Question: Before going frustrated about the title, I would like to clear out that I am a fresher on JavaFX UI. I have been a developer for 9 years, using Swing and currently I decided to give a try to the JavaFX. Examples on the net shows that JavaFX really can create beautiful GUIs compared to Swing. Maybe I am trying to create and deploy GUIs the wrong way, but one thing is for sure. JavaFX panes load slower than Swing and consumes a lot more memory. The same GUI was redesigned with JAVAFX and it takes almost 200Mb while the Swing GUI take only 50Mb.
Here I give an example of the code of how I create the GUIs programmatically using FXML.
'''
public class PanelCreator {
private FXMLPane<LoginPaneController> loginFXML;
private FXMLPane<RegistrationPaneController> registerFXML;
private FXMLPane<EmailValidationPaneController> emailValidationFXML;
public PanelCreator() {
this.rootPane = rootPane;
try {
loginFXML = new FXMLPane<LoginPaneController>("Login.fxml");
registerFXML = new FXMLPane<RegistrationPaneController>("Register.fxml");
emailValidationFXML = new FXMLPane<EmailValidationPaneController>("EmailValidation.fxml");
} catch (IOException e) {e.printStackTrace();} // catch
} // Constructor Method
public Pane getLoginPane() {
return loginFXML.getPane();
} // getLoginPane()
public Pane getRegisterPane() {
return registerFXML.getPane();
} // getRegisterPane
public Pane getEmailValidationPane() {
return emailValidationFXML.getPane();
} // getEmailValidationPane
public LoginPaneController getLoginPaneController() {
return loginFXML.getController();
} // getLoginPaneController()
public RegistrationPaneController getRegistrationPaneController() {
return registerFXML.getController();
} // getRegistrationPaneController()
} // class PanelCreator
'''
The constructor method of PanelCreator creates 3 FXMLPane classes, a class that combines both the FXML Pane and its Controller. An code of FXMLPane class is shown on the following code.
'''
public class FXMLPane<T> {
private Pane pane;
private T paneController;
public FXMLPane(String url) throws IOException {
URL location = getClass().getResource(url);
FXMLLoader fxmlLoader = new FXMLLoader();
fxmlLoader.setLocation(location);
fxmlLoader.setBuilderFactory(new JavaFXBuilderFactory());
pane = fxmlLoader.load(location.openStream());
paneController = fxmlLoader.<T>getController();
} // Constructor Method
public Pane getPane() {
return pane;
} // getPane()
public T getController() {
return paneController;
} // getController()
}
'''
Through PanelCreator now I can use the get methods to get each JavaFX Panel and its controller and I do not have to run the FXML load method every time to get the panel. Currently, what bothers me is not that the creation of FXML GUIs is slower than Swing but more that the RAM is 3x and 4x times more than the correspoing Swing version.
Can someone explain to me what I am doing wrong? The FXML files have just basic components on a Grid Pane, components like buttons, layers and textfields.

The code for the above example can be found <URL>
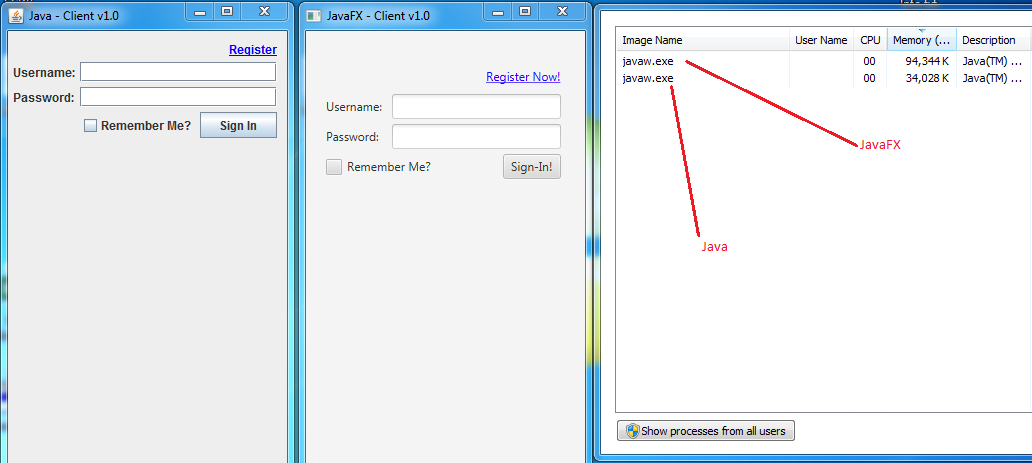
Answer: Summarizing the answers from the comment section:
- - <URL>- JavaFX is a new framework compared to Swing. It will be improved over time in performance and resources consumption. As you can see in picture 1 and 3 it has already been improved. It now uses 8 to 9MB of memory on a 64Bit Linux machine. This is even less memory than the Swing version. I used Oracle Java '''
java version "1.8.0_111"
Java(TM) SE Runtime Environment (build 1.8.0_111-b14)
Java HotSpot(TM) 64-Bit Server VM (build 25.111-b14, mixed mode)
'''
<URL>
Picture 1: Memory consumption over time for the JavaFX example program. It shows a huge amount of free memory compared to the used memory. The GC was triggered manually multiple times to show used memory part without garbage.
<URL>
Picture 2: Memory consumption over time for the JavaFX example program, but without manually triggering the GC. The used memory grows and grows because the GC isn't triggered.
<URL>
Picture 3: Memory consumption over time for the JavaFX example program using the GC option -XX:+UseG1GC. After the first GC cycle the memory size was reduced to fit the real size of used memory.